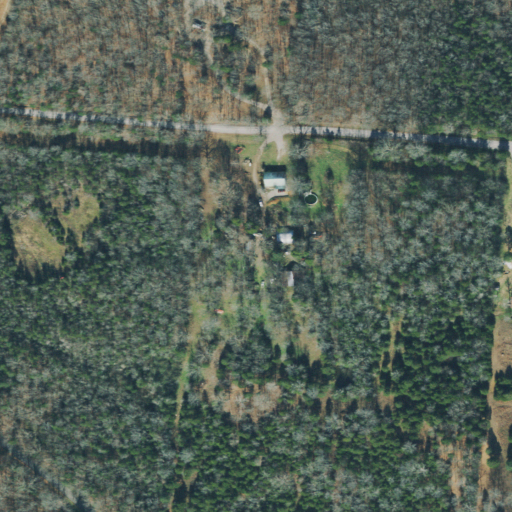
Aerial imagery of mountain in Tennessee named Littlejohn Hill containing mixed forest, deciduous forest, evergreen forest, open development, pasture, and grassland